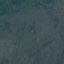
Label: Pasture